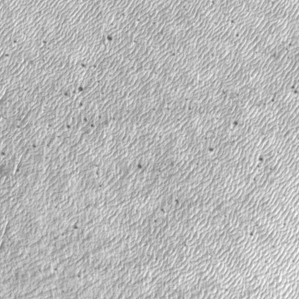
Label: frost